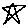
Label: star